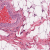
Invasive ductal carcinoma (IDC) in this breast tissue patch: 0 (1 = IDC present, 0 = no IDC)